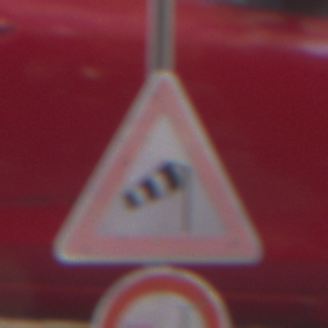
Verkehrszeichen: SeitenwindVonRechts
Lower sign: VerbotUeberholenEinspurigeFahrzeuge
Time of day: MorningAfternoon
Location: Outdoor (Urban)
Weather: Clear
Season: NotSpecified
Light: Natural